Question: I use the ActionBarSherlock and ViewPagerIndicator libs to implement the sliding effect and action bar. As a result, I can swipe the different Fragments, but the indicator title is not displayed.

Here's my FragmentActivity
'''
public class eventActivity extends SherlockFragmentActivity {
ViewPagerFragmentAdapter mAdapter;
ViewPager mPager;
PageIndicator mIndicator;
protected void onCreate(Bundle savedInstanceState) {
super.onCreate(savedInstanceState);
setContentView(R.layout.event_layout);
ActionBar actionBar = getSupportActionBar();
actionBar.setDisplayHomeAsUpEnabled(true);
actionBar.setDisplayShowTitleEnabled(false);
actionBar.setDisplayUseLogoEnabled(true);
mAdapter = new ViewPagerFragmentAdapter(getSupportFragmentManager());
mPager = (ViewPager)findViewById(R.id.pager);
mPager.setAdapter(mAdapter);
mIndicator = (TitlePageIndicator)findViewById(R.id.indicator);
mIndicator.setViewPager(mPager);
mIndicator.setCurrentItem(1);
}
......
'''
Here's my adapter
'''
public static class ViewPagerFragmentAdapter extends FragmentPagerAdapter implements TitleProvider {
ArrayList<Fragment> fragments = new ArrayList<Fragment>();
ArrayList<String> titles = new ArrayList<String>();
public ViewPagerFragmentAdapter(FragmentManager fm) {
super(fm);
fragments.add(new eventInvitedFragment());
titles.add("Invited");
fragments.add(new eventAllFragment());
titles.add("all");
fragments.add(new eventParticipatedFragment());
titles.add("participated");
}
@Override
public Fragment getItem(int position) {
return fragments.get(position);
}
@Override
public int getCount() {
return fragments.size();
}
@Override
public String getTitle(int position) {
return titles.get(position);
}
}
'''
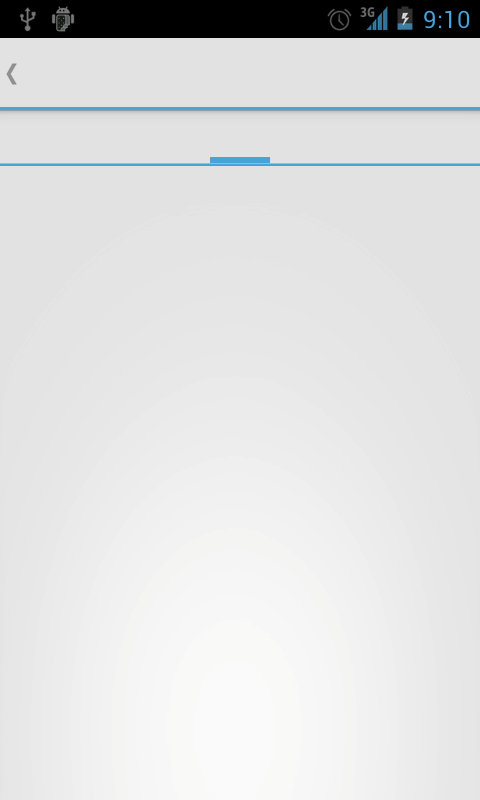
Answer: I have solved the problem by changing the getTitle(int position) to getPageTitle(int) in ViewPagerFragmentAdapter.
ViewPagerIndicator ChangLog has the following description:
> Title indicator adapter callback now uses the standard getPageTitle(int) method introduced in the r6 version of the support library.